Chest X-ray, PA view. Patient: 26 years old, sex M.
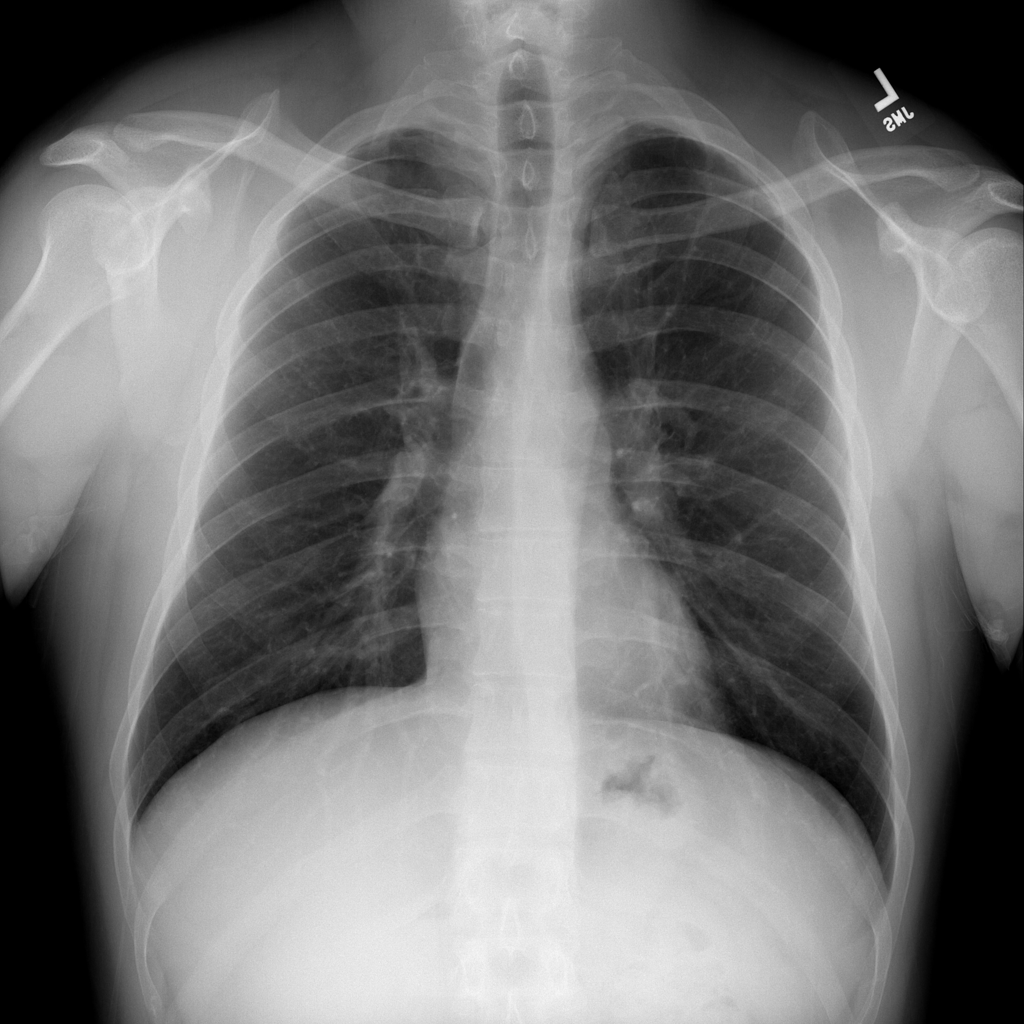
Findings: No Finding